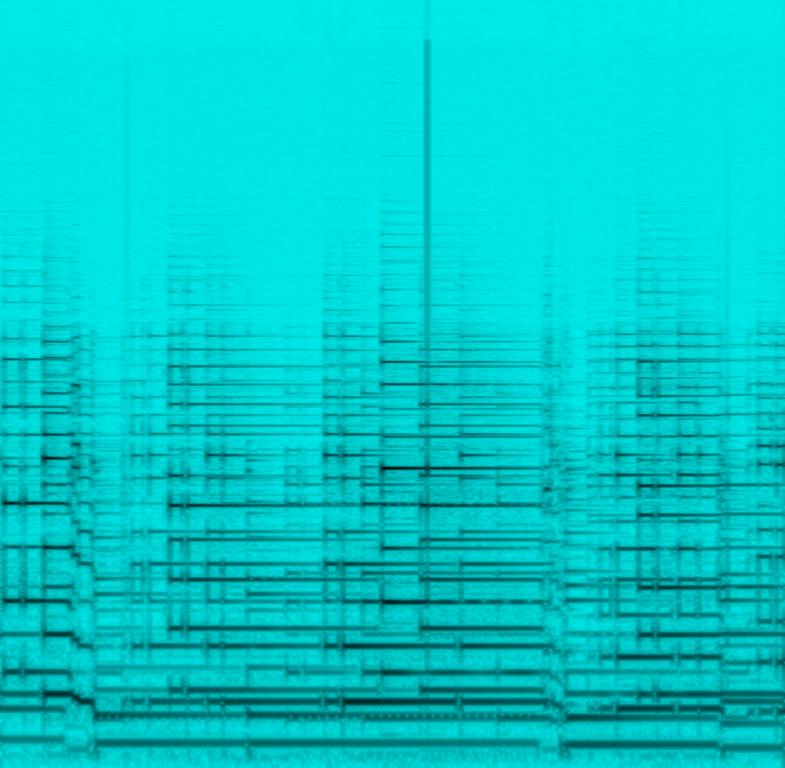
Low quality recording features an arpeggiated electric guitar melody. It sounds emotional and passionate.